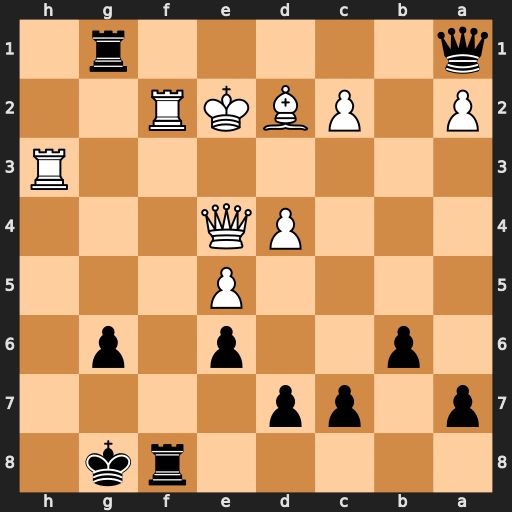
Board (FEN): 5rk1/p1pp4/1p2p1p1/4P3/3PQ3/7R/P1PBKR2/q5r1
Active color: b
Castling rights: -
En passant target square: -
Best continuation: Rxf2+ Kxf2 Qf1+ Ke3 Qxh3+